Question: I currently have a few divs nested within each other to display my content. The two inner divs should expand equally in height based on the text displayed inside of them but currently the text just keeps going without the DIV.
From reading other user's questions, it was recommended to use overflow: auto; but this resulted in scrollbars, where I actually want the height of the divs to grow if needed. Currently the container DIV has a fixed height which I have tried changing to min-height instead, however this causes it to be much taller than the actual contents inside which I believe is caused by them have 100% height.
How can this be fixed?

'''
.item
{
width: 100%;
height: 200px;
background-color: #5ea8de;
margin-top: 10px;
border: 2px solid red;
}
.trigger
{
width: 20%;
height: 100%;
background-color: #5ea8de;
float: left;
padding-left: 15px;
border: 2px solid green;
}
.task
{
width: 78%;
height: 90%;
margin-top: 7px;
background-color: #1c3c5b;
float: left;
/*border: 1px solid;*/
border: 2px solid blue;
}
'''
HTML:
'''
foreach ($tasks as $task)
{
echo "<div class='item'>";
$id = $task->Id;
$type = $task->Type;
$desc = $task->Description;
$emits = $task->Emits;
$events = $task->Tasks;
echo "<div class='trigger'>
<div class='remove'><a href=''><img src='images/remove.png'></a></div>
<h4>Trigger: </h4></br>
$desc
<p>
<h4>Emits: </h4>";
foreach ($emits as $emit)
{
echo $emit . "</br>";
}
echo "</div>";
echo "<div class='task'>";
foreach($events as $event)
{
$event_id = $event->Id;
$event_method = $event->TaskMethodName;
$event_params = $event->ParameterMapping;
$event_oneshot = $event->IsOneshot;
$event_enabled = $event->Enabled;
// Use the Method ID and retrieve Description for display (Make helper method for this???)
foreach ($methods as $method)
{
if ($method->Id == $event_method)
{
echo "<div class='remove'><a href=''><img src='images/remove.png'></a></div>";
echo "<h4>METHOD: " . $method->Description . "</h4>";
}
}
// Loop through the individual parameters and display both the key/value
foreach ($event_params as $key => $value)
{
echo "<label>" . $key . " | " . $value . "</label></br>";
}
echo "<hr>";
}
echo "</div>"; //Task
echo "</div>"; //Trigger
}
'''
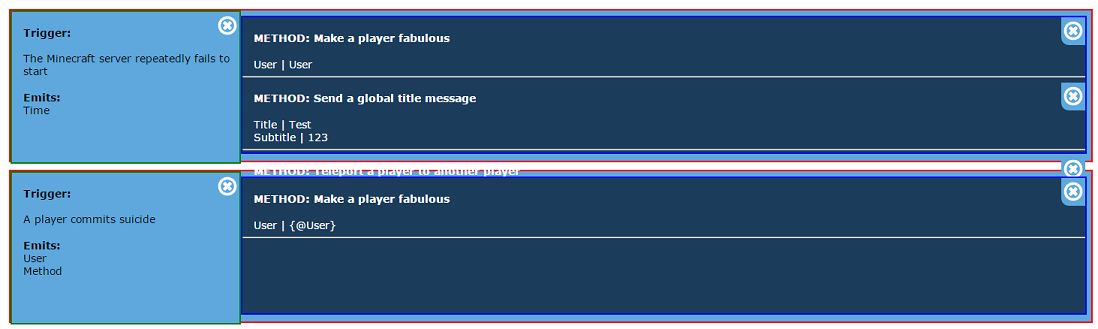
Answer: You can do this by using 'display: table' Here is an example
<URL>
'''
.item {
width: 100%;
background-color: #5ea8de;
margin-top: 10px;
border: 2px solid red;
display: table;
}
.trigger {
width: 20%;
height: 100%;
background-color: #5ea8de;
vertical-align: top;
padding-left: 15px;
border: 2px solid green;
display: table-cell;
}
.task {
width: 78%;
vertical-align: top;
margin-top: 7px;
background-color: #1c3c5b;
display: table-cell;
/*border: 1px solid;*/
border: 2px solid blue;
}
'''